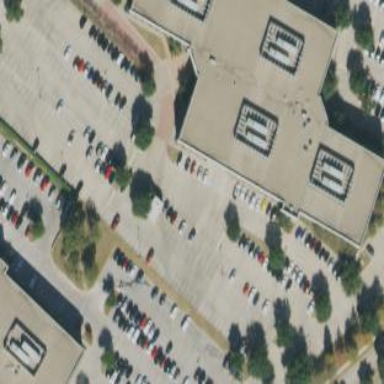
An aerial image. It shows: Office building.